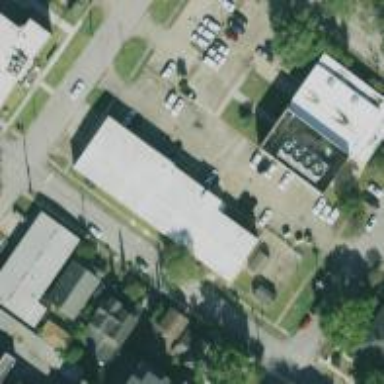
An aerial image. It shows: Police building.